Interaction volume radius: 5 \u00c5
Interaction volume height: 10 \u00c5
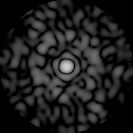
Disorder parameter: 0.8417